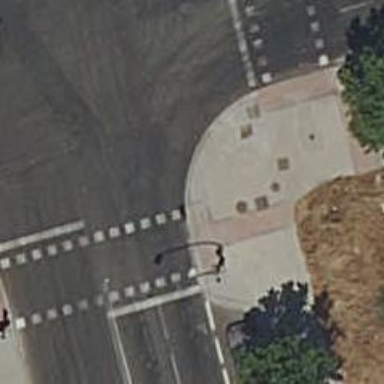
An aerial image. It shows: Crossing with traffic signals.